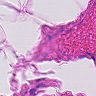
Metastatic tissue present: no